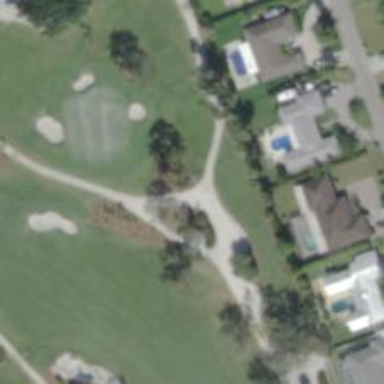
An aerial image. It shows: Path for both road and golf.